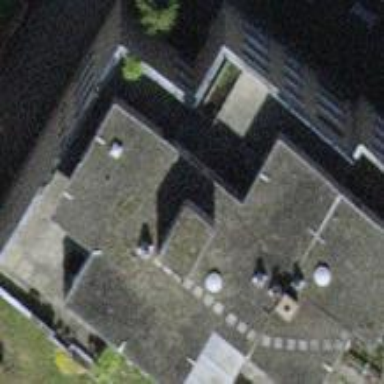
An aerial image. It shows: Flat roofed apartment building.